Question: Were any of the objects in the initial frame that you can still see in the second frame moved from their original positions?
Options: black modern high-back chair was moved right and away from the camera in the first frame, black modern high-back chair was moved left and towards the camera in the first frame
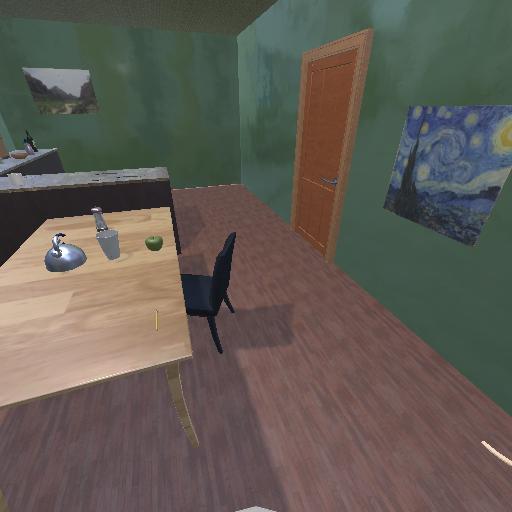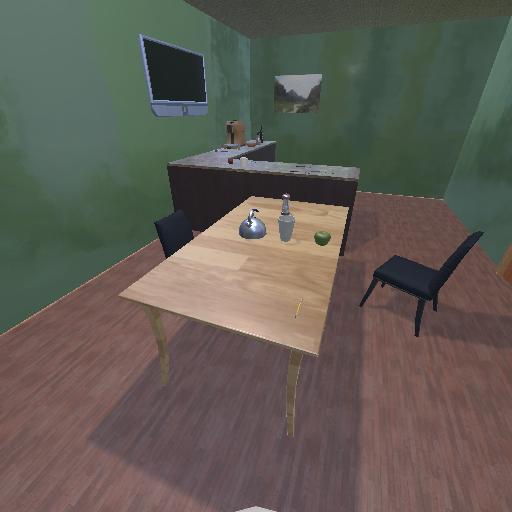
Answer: black modern high-back chair was moved right and away from the camera in the first frame